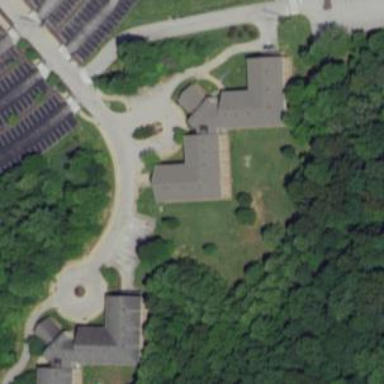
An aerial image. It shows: View of apartment building.